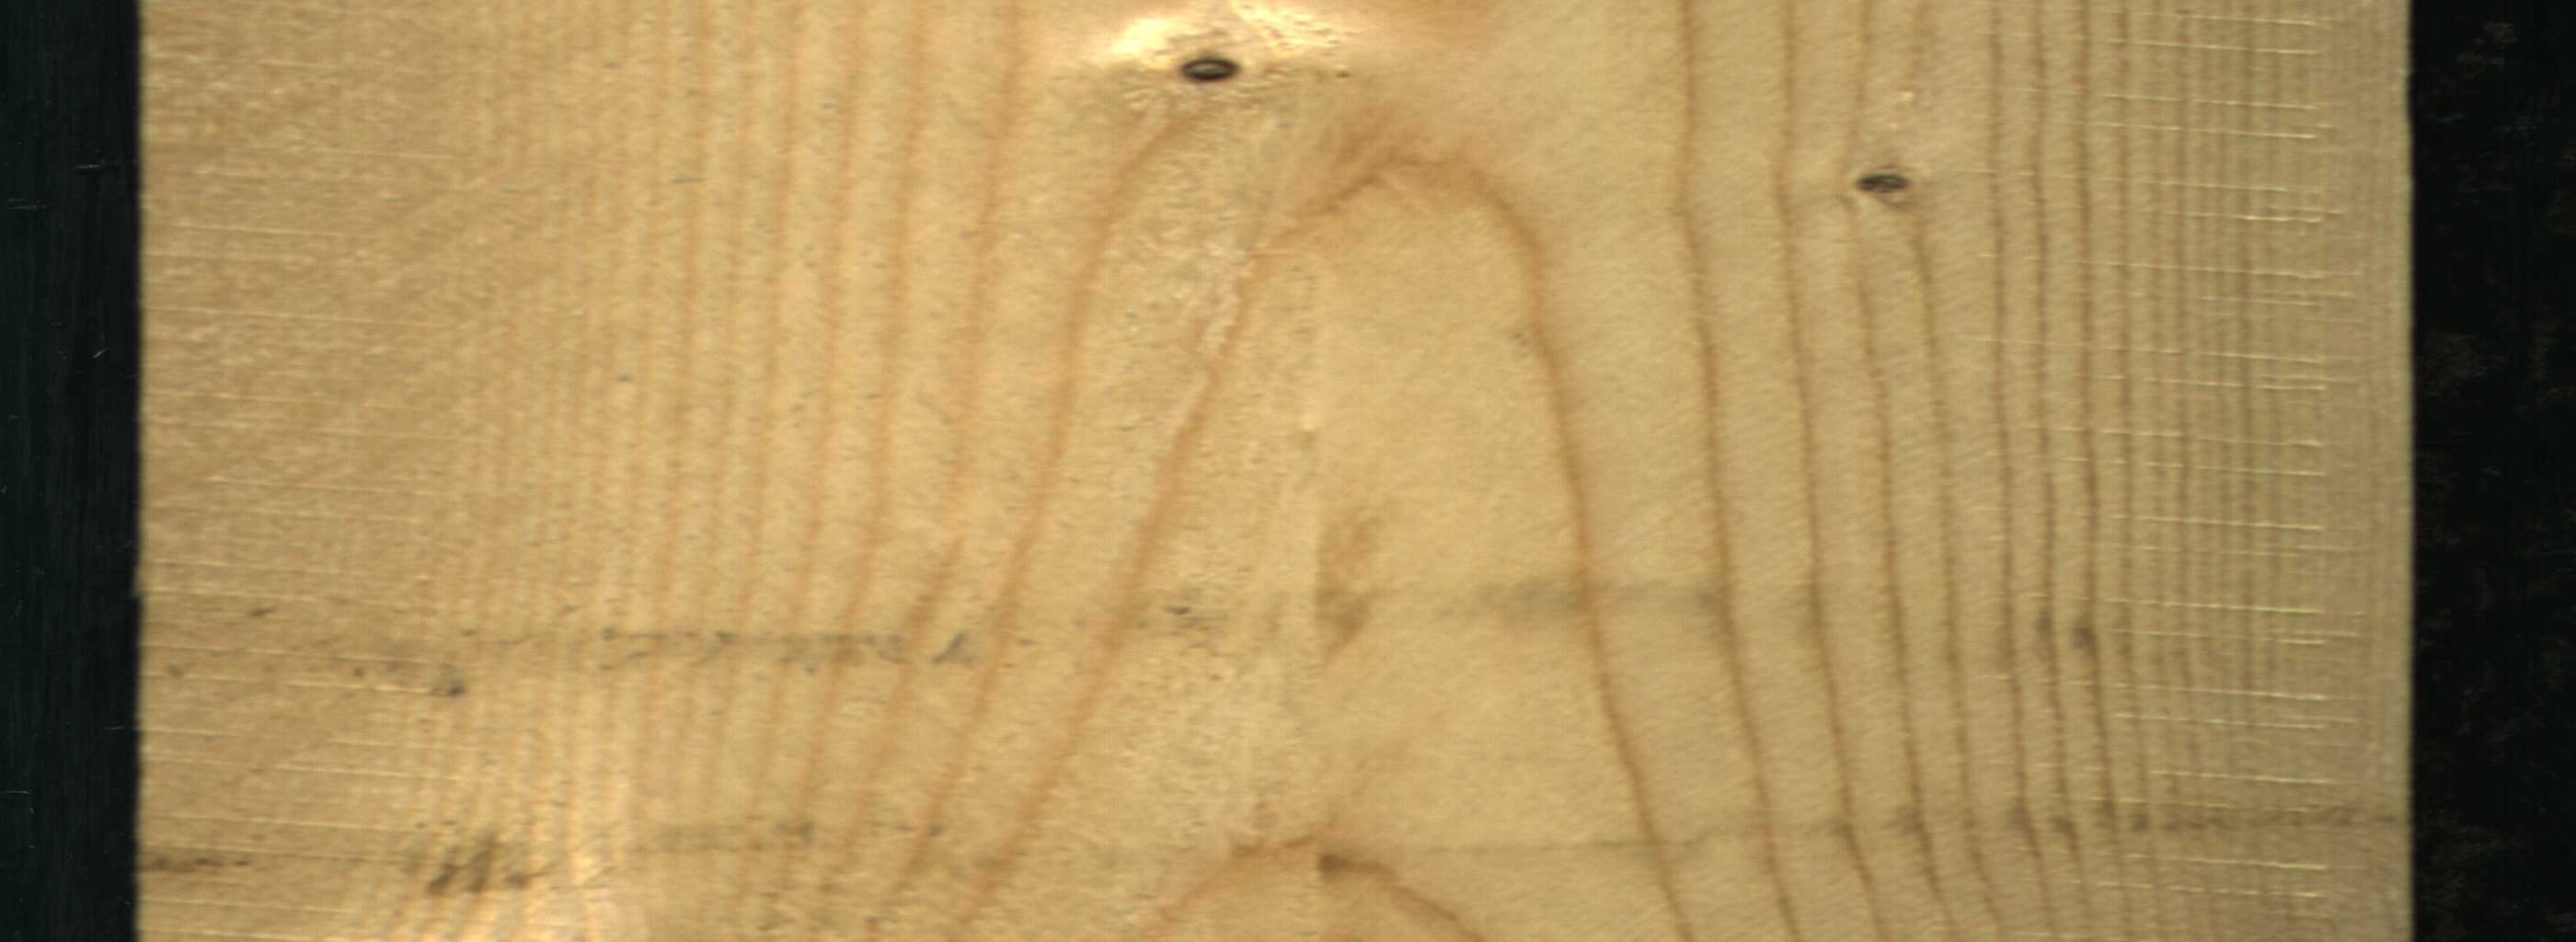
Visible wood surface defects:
Dead_Knot
Live_Knot